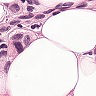
Metastatic tissue present: no